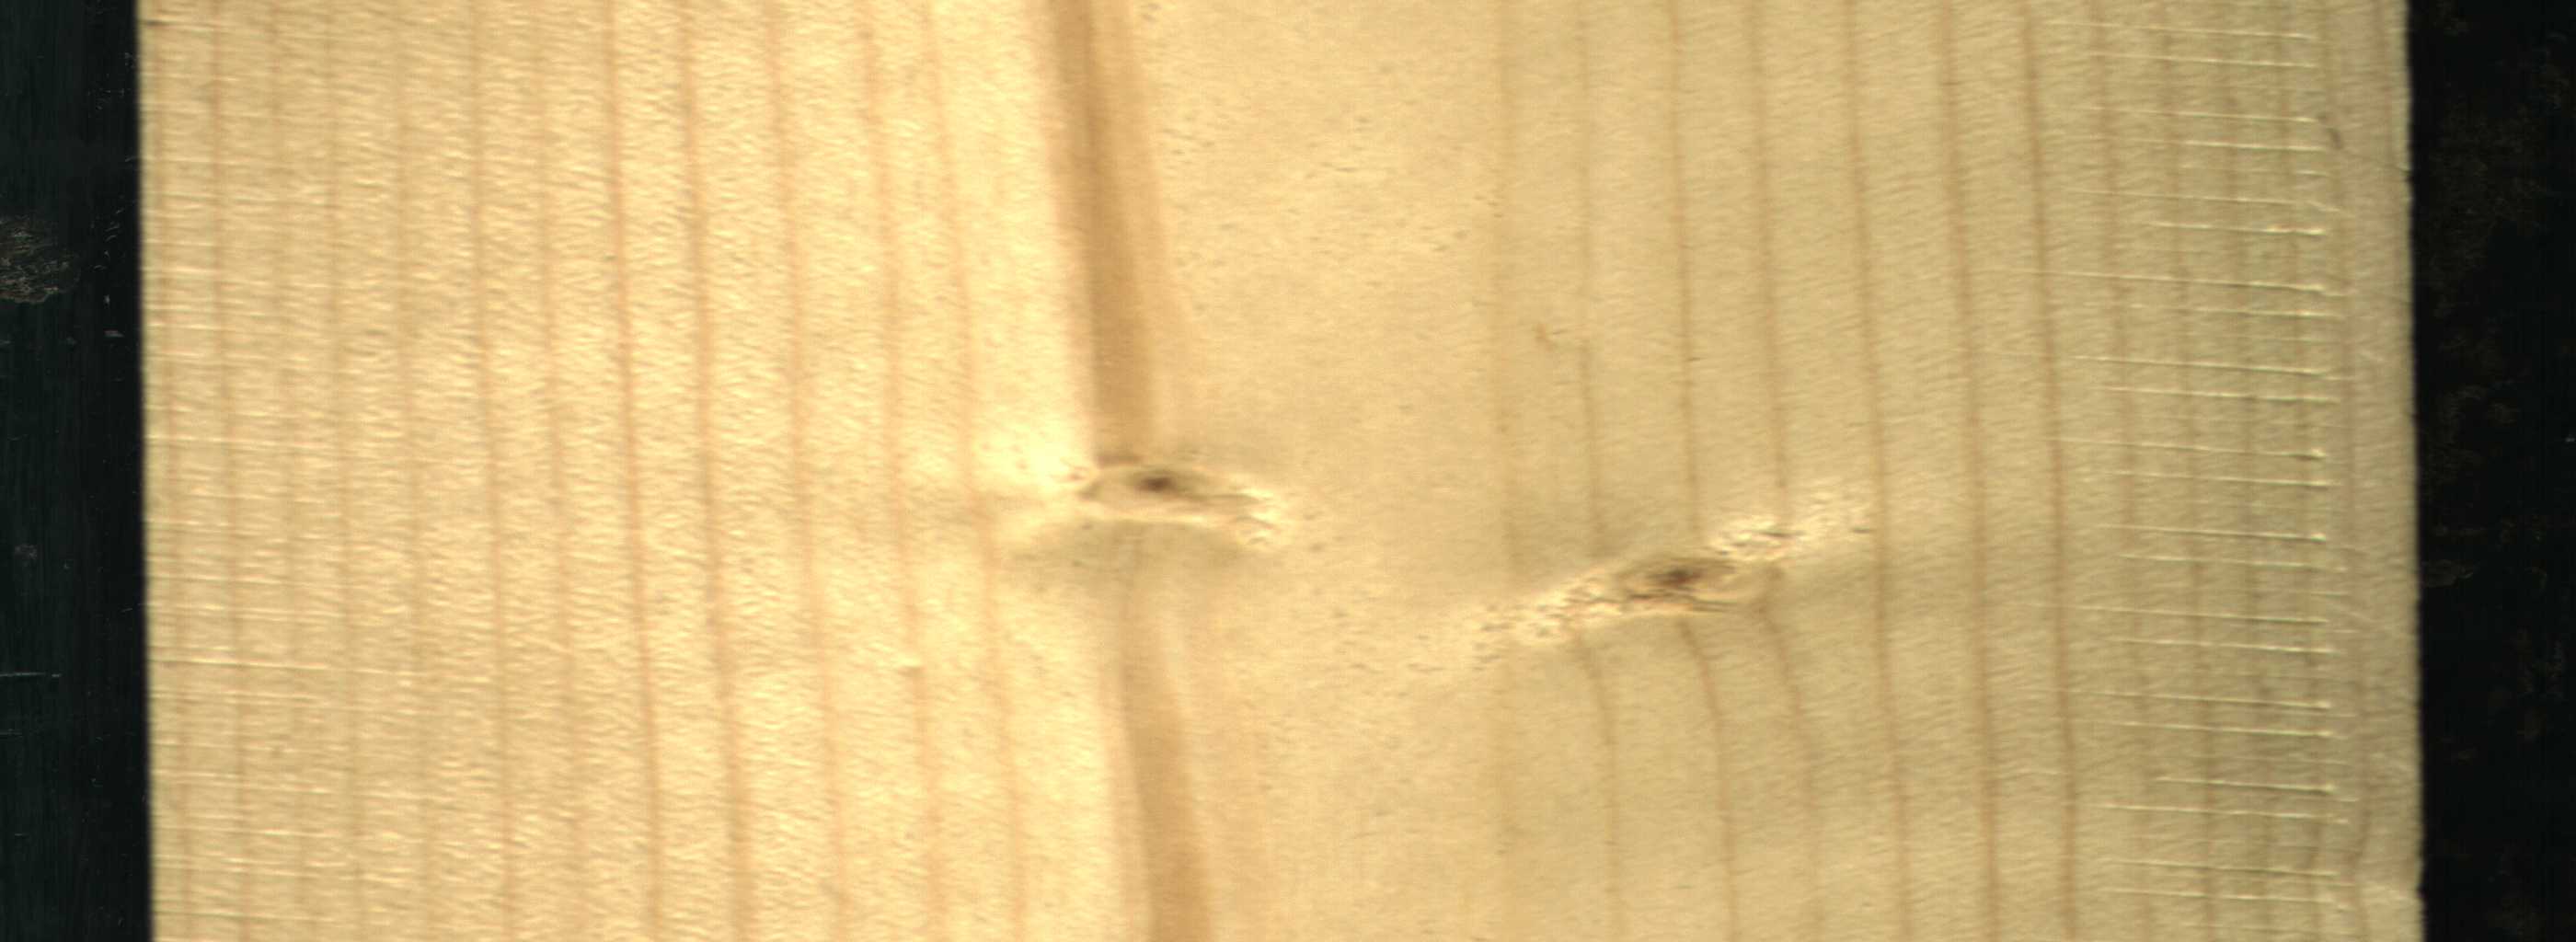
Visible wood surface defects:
Live_Knot
Live_Knot